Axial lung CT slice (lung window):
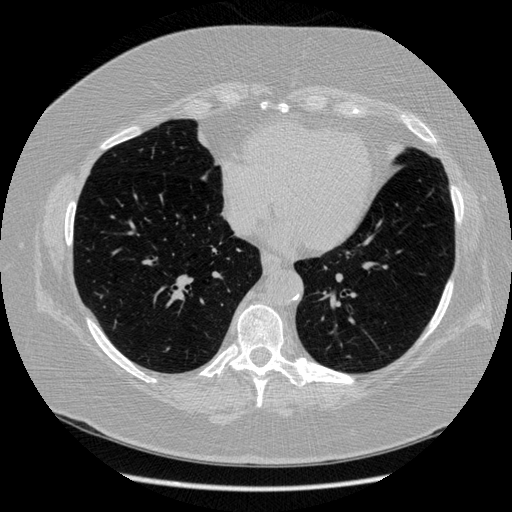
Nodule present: no